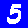
Digit: 5